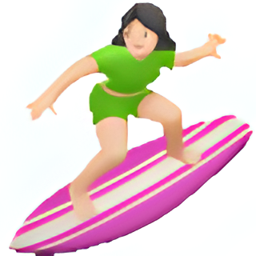
Name: woman surfing type 1 2
Emoji: 🏄🏻‍♀️
Group: People & Body
Sub-group: person-sport